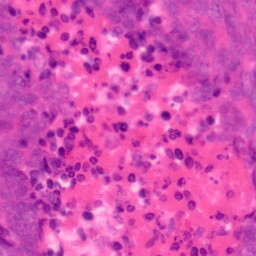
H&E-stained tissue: Colon